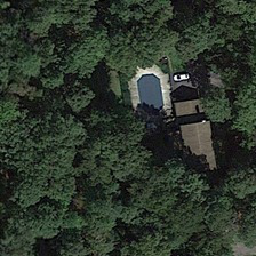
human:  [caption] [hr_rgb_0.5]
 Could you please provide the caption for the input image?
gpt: A dark red house is surrounded by trees. Next to the house is a gray pond and a white car

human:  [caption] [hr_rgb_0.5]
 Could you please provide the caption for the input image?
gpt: There is a white pond around the red house.

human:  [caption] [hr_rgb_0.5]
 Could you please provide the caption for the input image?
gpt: A dark red house surrounded by trees has a grey pond and a white car next to it

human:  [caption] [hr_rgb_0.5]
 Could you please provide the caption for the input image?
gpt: The dark red house surrounded by trees has a gray pond and a white car next to it

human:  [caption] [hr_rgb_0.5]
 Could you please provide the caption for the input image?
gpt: A red house surrounded by trees has a gray lake and a white car beside it